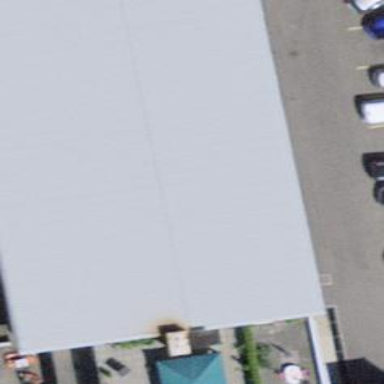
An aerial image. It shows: Commercial building.